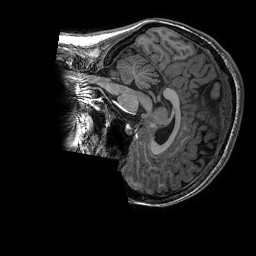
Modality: T1w
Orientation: sagittal
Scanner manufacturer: ge
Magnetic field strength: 3 T
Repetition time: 0.008512 s
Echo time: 0.003336 s